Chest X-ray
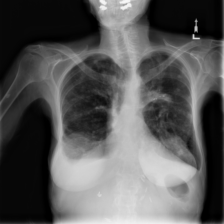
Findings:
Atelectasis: negative
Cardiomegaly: negative
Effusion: positive
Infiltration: negative
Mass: positive
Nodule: negative
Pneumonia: negative
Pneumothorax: negative
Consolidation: negative
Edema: negative
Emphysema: negative
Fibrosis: negative
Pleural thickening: negative
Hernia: negative